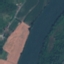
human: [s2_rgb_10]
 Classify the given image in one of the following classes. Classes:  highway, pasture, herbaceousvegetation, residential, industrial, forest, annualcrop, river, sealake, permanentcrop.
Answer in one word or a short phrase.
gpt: River